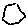
Label: hexagon